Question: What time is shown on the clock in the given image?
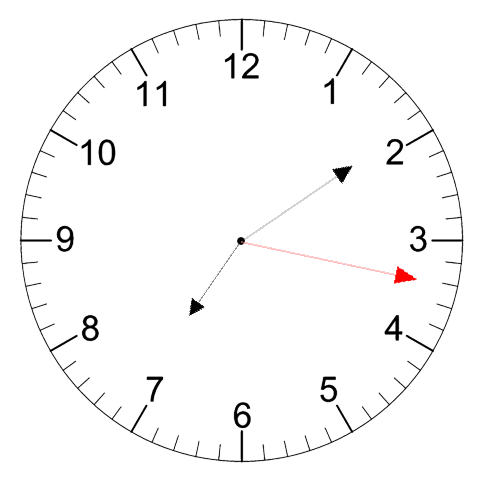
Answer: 07:09:17